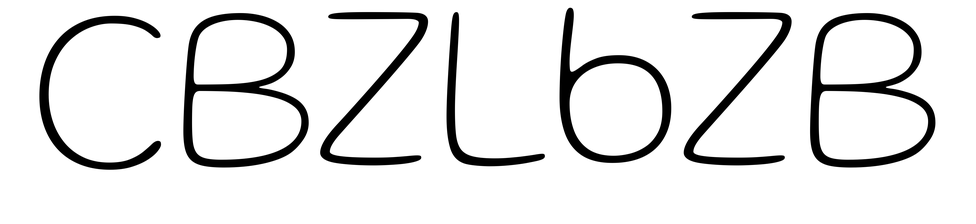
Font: Gluten_Thin